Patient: sex M, age 74
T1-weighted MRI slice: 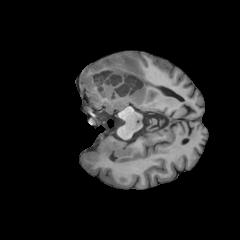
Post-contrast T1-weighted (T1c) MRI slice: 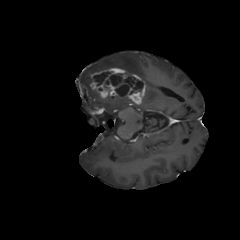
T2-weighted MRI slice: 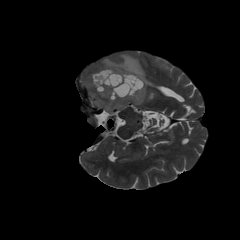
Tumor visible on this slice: yes
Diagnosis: Glioblastoma, IDH-wildtype
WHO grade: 4